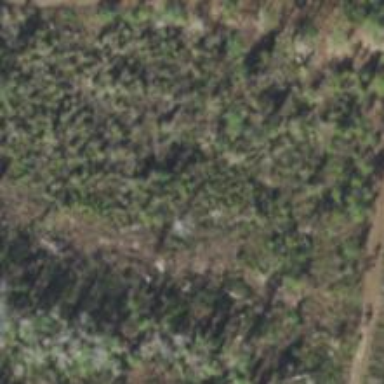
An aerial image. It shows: Mixed leaf woodland.